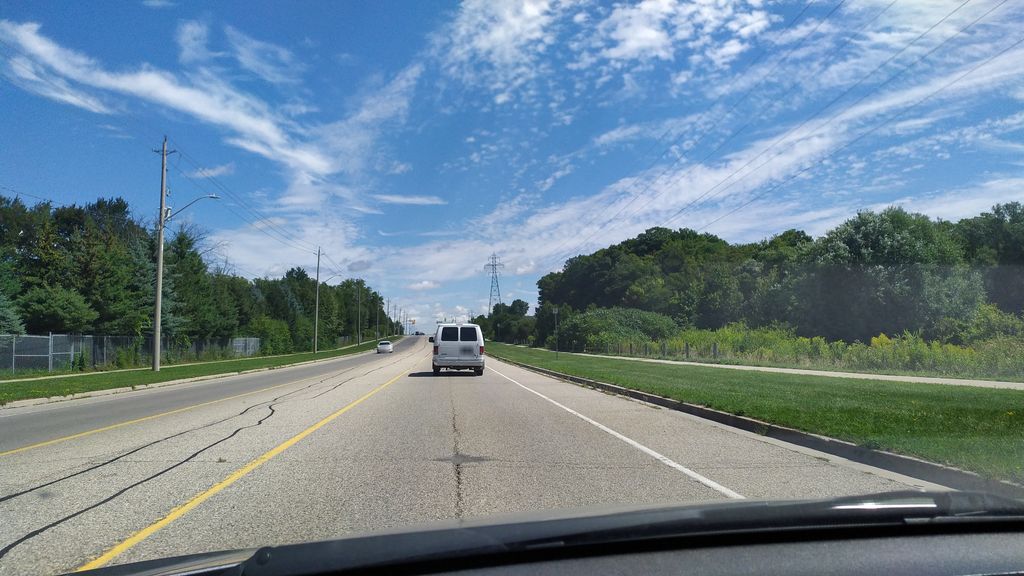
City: kitchener-waterloo